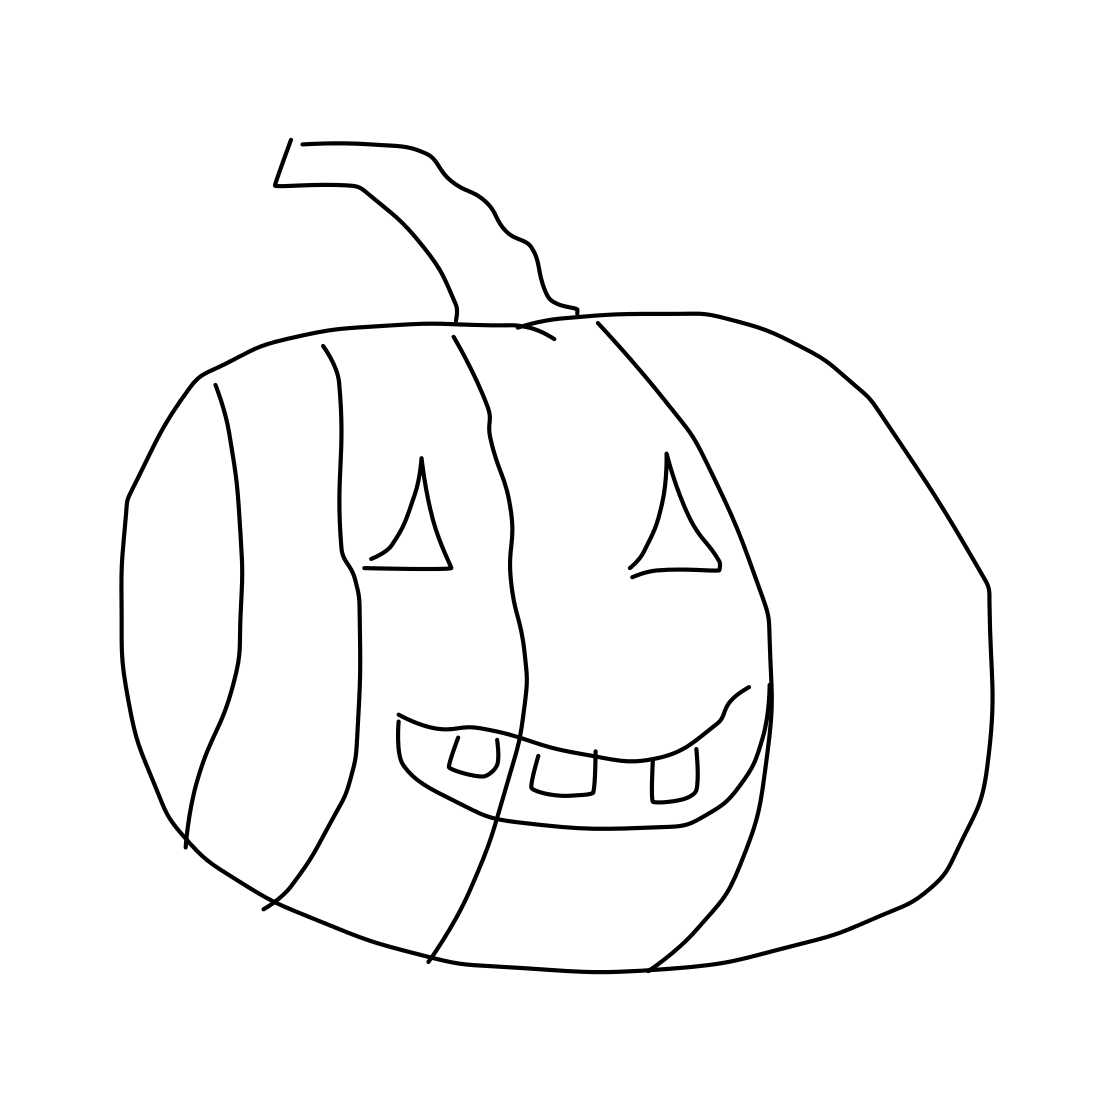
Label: pumpkin